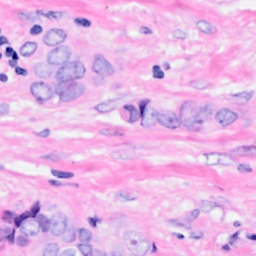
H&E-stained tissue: Breast